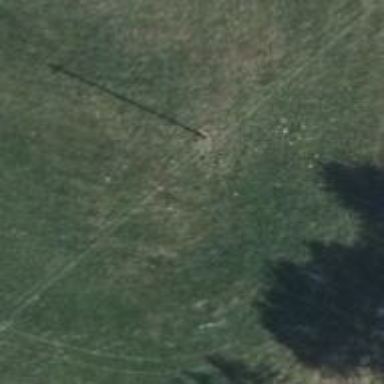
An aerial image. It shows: Power pole.